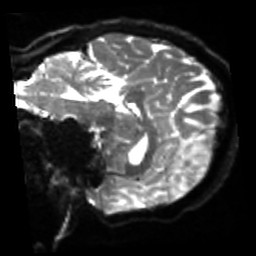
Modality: sbref
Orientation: sagittal
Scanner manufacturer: siemens
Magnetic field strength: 3 T
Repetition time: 4 s
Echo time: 0.0594 s